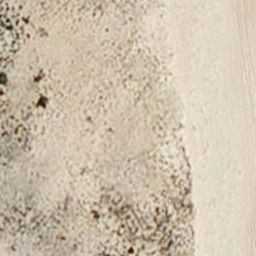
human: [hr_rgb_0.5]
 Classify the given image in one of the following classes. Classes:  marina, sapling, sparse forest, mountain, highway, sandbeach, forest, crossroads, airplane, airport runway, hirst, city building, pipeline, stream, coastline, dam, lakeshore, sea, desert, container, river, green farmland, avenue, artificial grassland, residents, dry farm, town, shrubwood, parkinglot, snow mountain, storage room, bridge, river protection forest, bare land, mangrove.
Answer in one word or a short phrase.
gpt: sandbeach